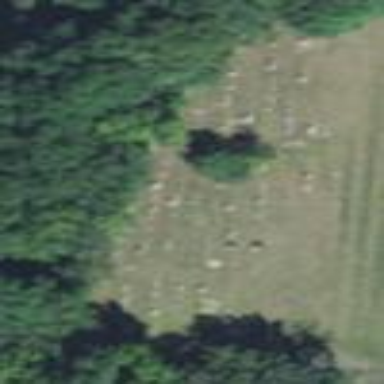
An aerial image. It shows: Cemetery.